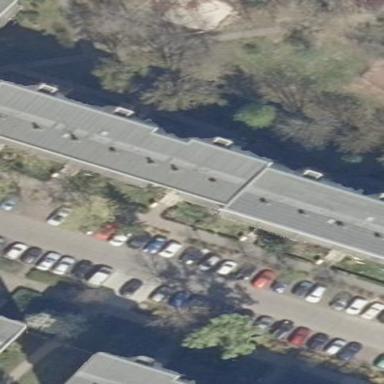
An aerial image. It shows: Flat-roofed apartment building.